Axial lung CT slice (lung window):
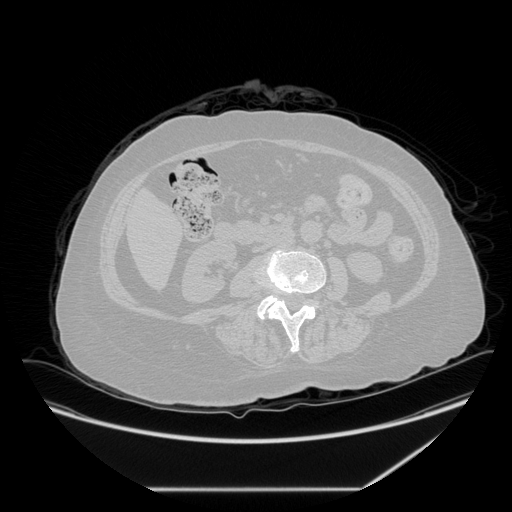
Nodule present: no